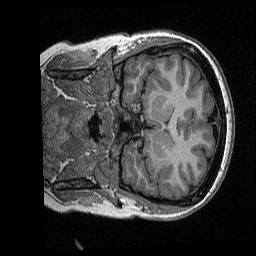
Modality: T1w
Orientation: coronal
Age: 26
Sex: female
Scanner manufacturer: siemens
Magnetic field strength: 3 T
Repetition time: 2.3 s
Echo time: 0.00298 s